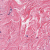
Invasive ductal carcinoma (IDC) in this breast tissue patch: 0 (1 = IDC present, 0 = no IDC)